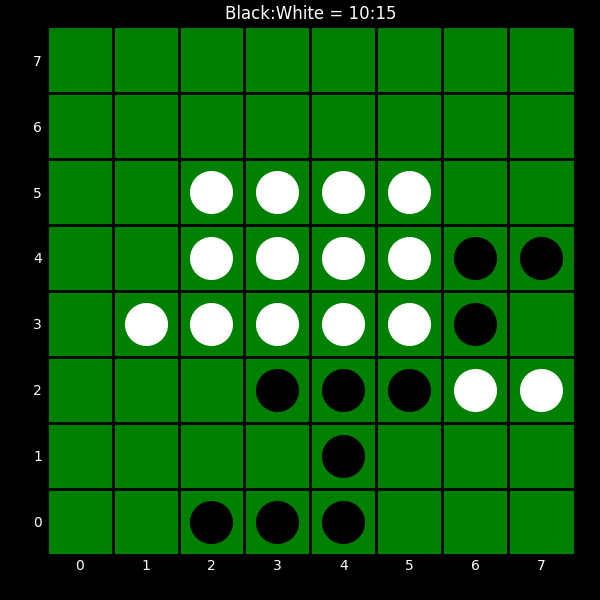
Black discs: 10
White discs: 15